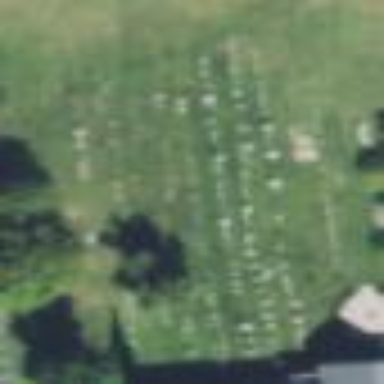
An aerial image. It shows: Grave yard.